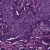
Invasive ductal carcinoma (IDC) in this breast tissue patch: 1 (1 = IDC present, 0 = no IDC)